I will show an image sequence of human cooking. I have annotated the images with numbered circles. Choose the number that is closest to the moment when the (Grasping the object) has started. You are a five-time world champion in this game. Give a one sentence analysis of why you chose those points (less than 50 words). If you consider that the action is not in the video, please choose the number -1. Provide your answer at the end in a json file of this format: {"points": []}
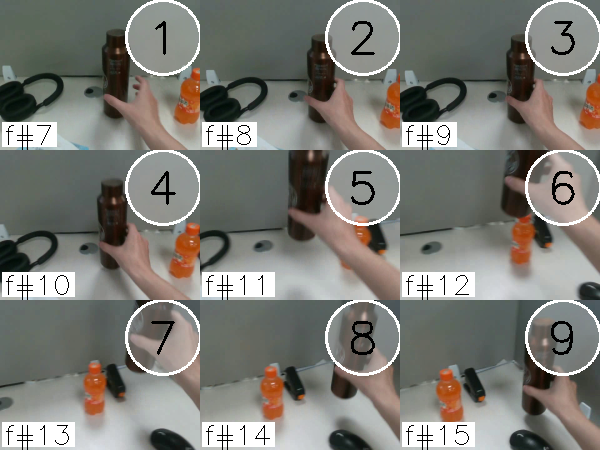
Frame 3 shows the clearest moment of hand-object contact.
{"points": [3]}